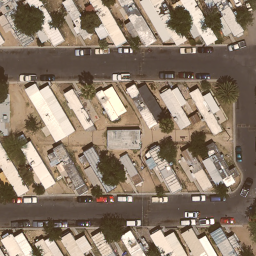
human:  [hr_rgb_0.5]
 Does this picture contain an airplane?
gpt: no

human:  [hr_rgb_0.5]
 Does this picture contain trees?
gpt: yes

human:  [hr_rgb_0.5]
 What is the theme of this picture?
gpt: mobile home park

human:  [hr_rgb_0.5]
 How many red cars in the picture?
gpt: three

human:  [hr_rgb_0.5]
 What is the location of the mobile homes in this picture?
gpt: up, center and bottom